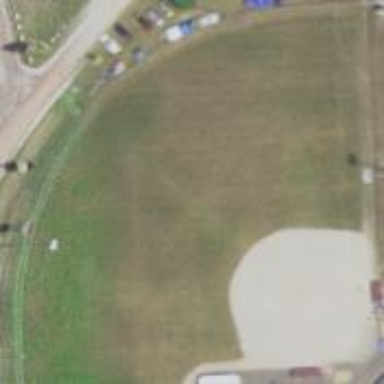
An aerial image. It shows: Baseball pitch for leisure and sports activities.